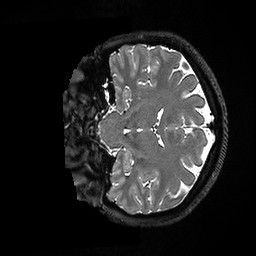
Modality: T2w
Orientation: coronal
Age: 33
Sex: female
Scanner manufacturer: ge
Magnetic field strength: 3 T
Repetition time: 3.202 s
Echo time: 0.05976 s